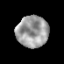
Tissue: prostate
Cell type: Epithelial cells
Senescence score: 0.3458
Nuclear area (px): 989
Mean DAPI intensity: 156.14